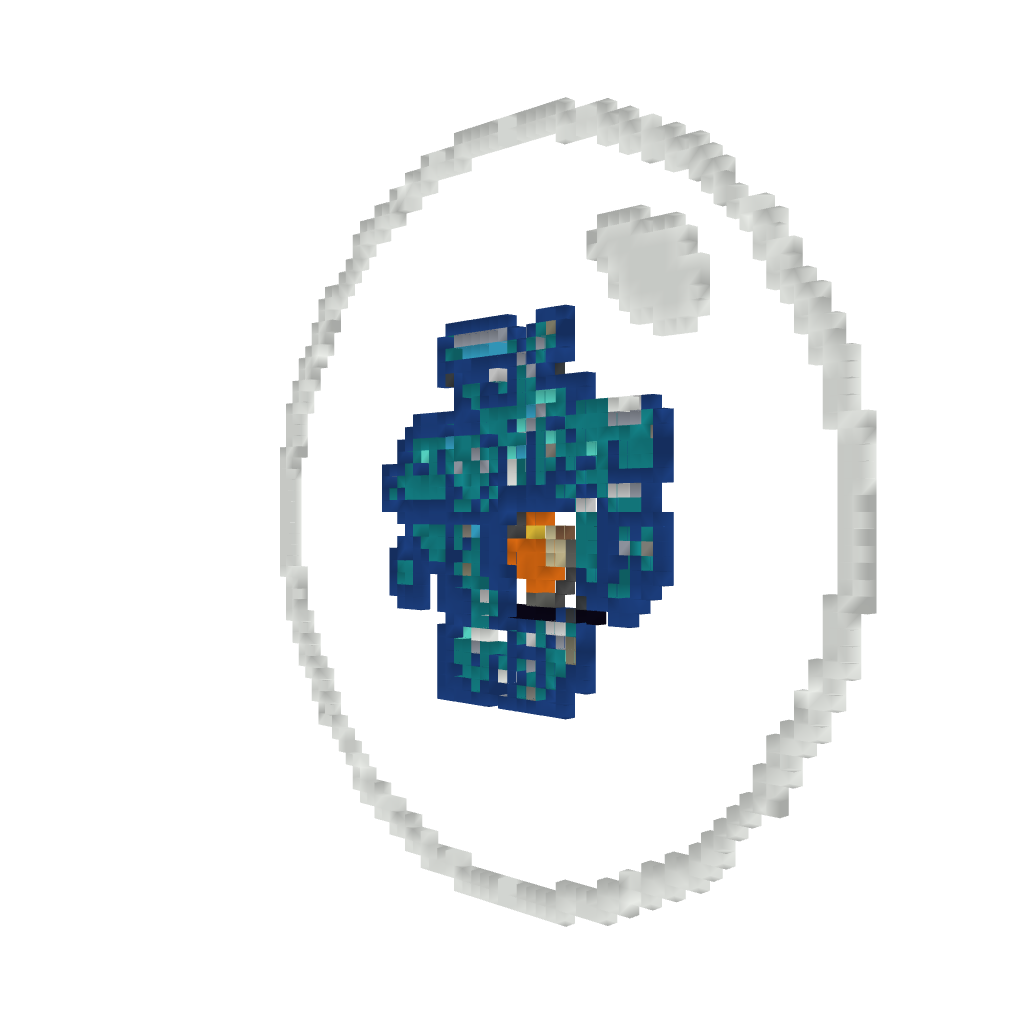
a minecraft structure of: cwu-01p (ErnieCIII)